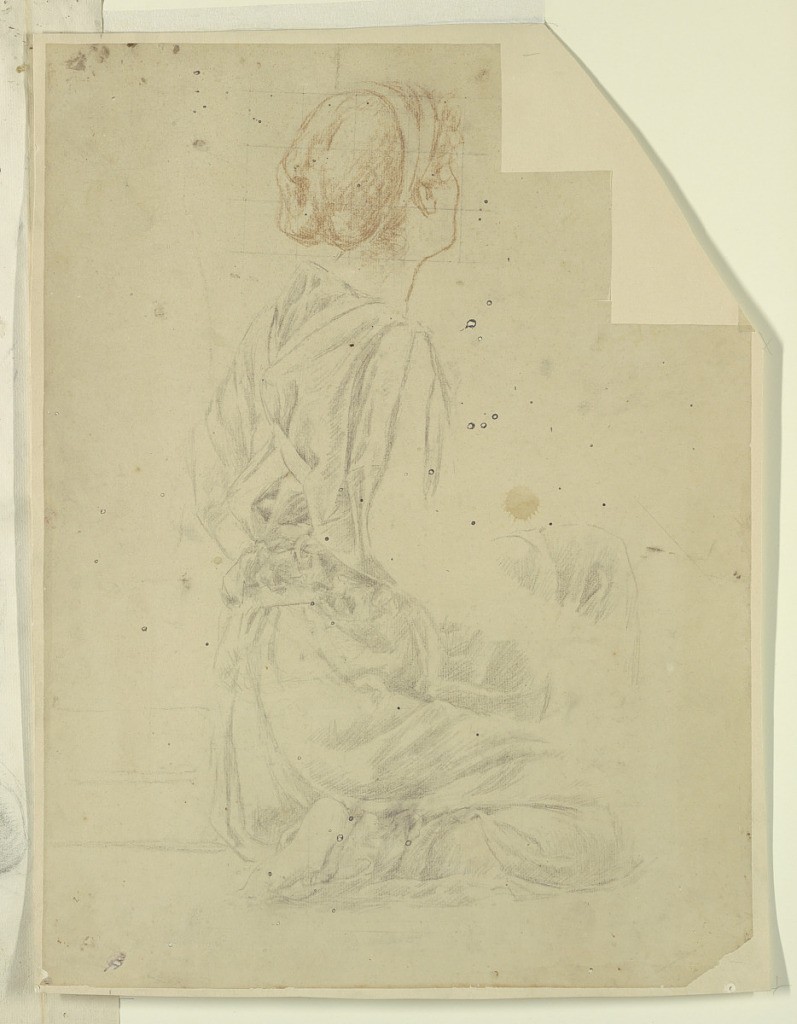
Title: Study for a seated woman, “Vintage Festival,” Mendelssohn Glee Club, New York, NY
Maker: Robert Frederick Blum, American, 1857–1903
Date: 1895–1898
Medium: Graphite, pastel crayon, on tracing paper mounted to board
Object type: Drawing
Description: A  female figure seated with right leg bent. Study for the drapery with the square project for the head.